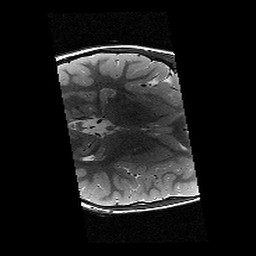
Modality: T2w
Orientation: axial
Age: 8
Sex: female
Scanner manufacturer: siemens
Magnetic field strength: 3 T
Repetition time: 9.23 s
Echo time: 0.067 s